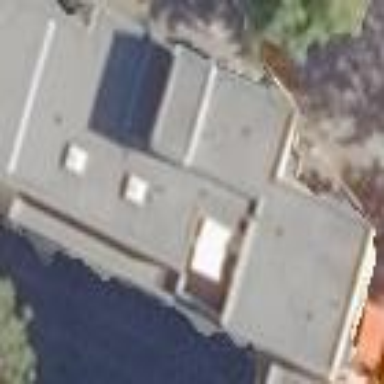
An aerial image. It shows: Apartment building with flat roof.